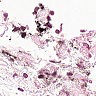
Metastatic tissue present: no